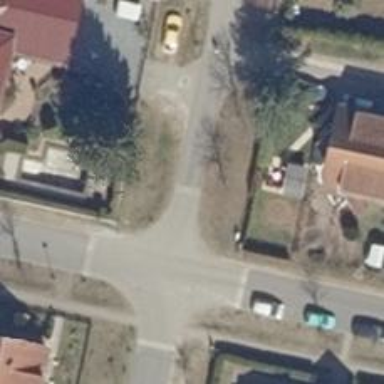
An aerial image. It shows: Table-style traffic calming feature.